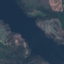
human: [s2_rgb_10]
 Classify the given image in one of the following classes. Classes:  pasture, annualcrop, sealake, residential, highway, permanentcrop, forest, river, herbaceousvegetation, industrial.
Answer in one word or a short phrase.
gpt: River